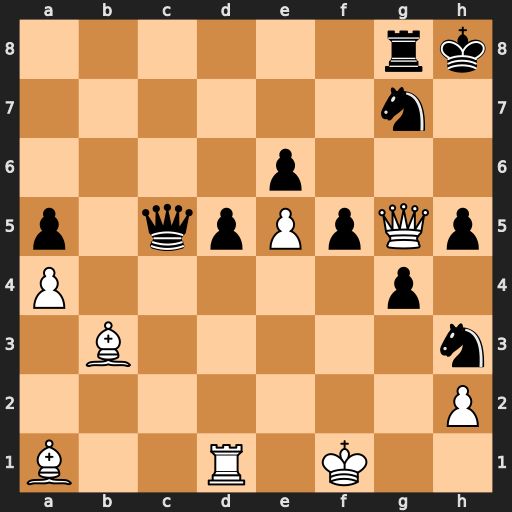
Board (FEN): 6rk/6n1/4p3/p1qpPpQp/P5p1/1B5n/7P/B2R1K2
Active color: w
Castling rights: -
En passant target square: -
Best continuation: Qh6#